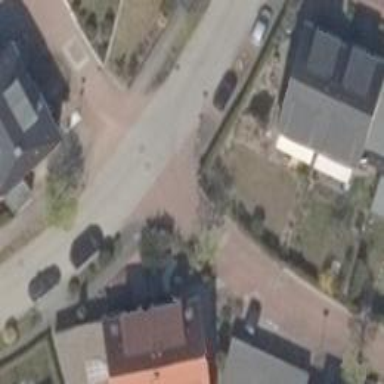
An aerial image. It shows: Traffic calming feature called choker.